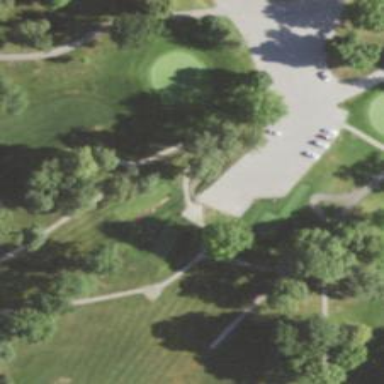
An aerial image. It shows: Path for both road and golf.